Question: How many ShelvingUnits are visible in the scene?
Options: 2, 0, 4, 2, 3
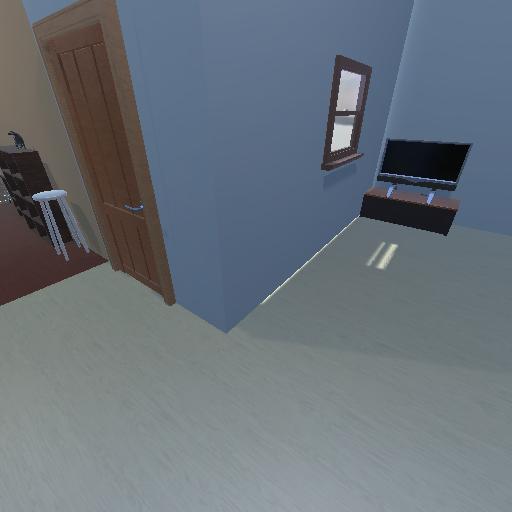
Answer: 2